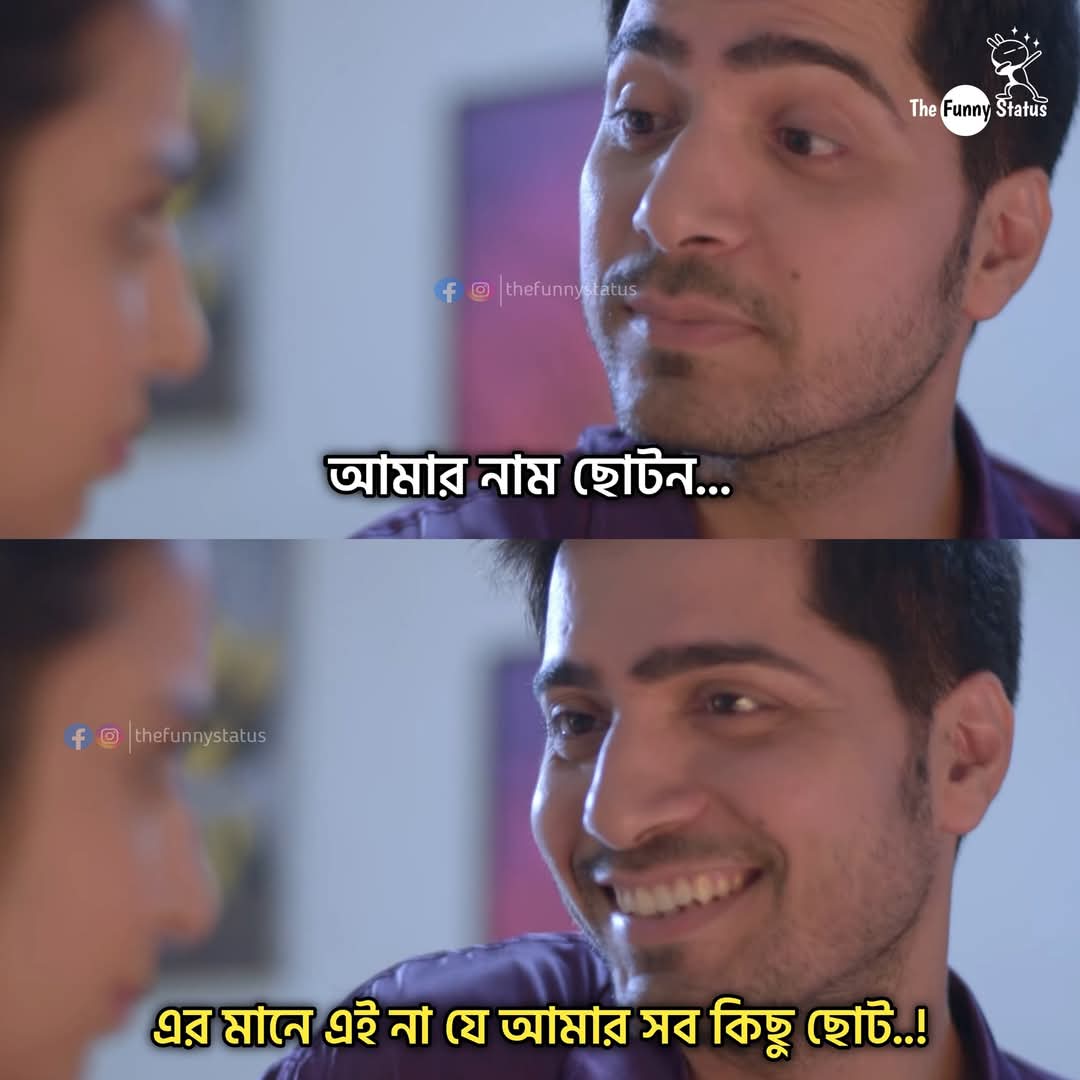
Text: আমার নাম ছোটন...
এর মানে এই না যে আমার সব কিছু ছোট..!
Label: Non Hate